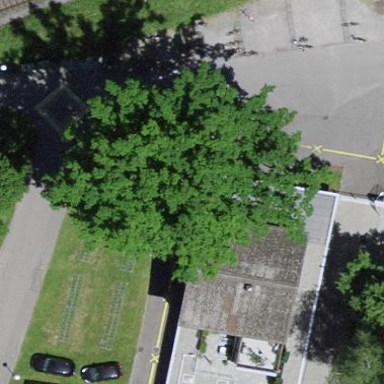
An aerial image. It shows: Bicycle parking area with wall loops.